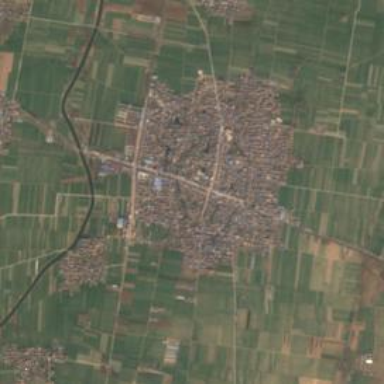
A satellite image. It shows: Ethnic township within town.